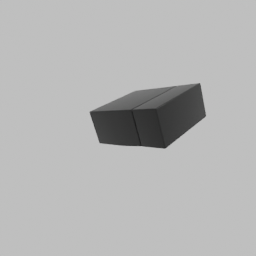
Label: electronics